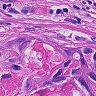
Metastatic tissue present: yes